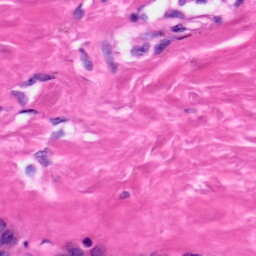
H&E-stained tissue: Skin